Field crop: maize
Growth stage: 2
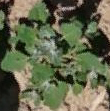
Species: chenopodium